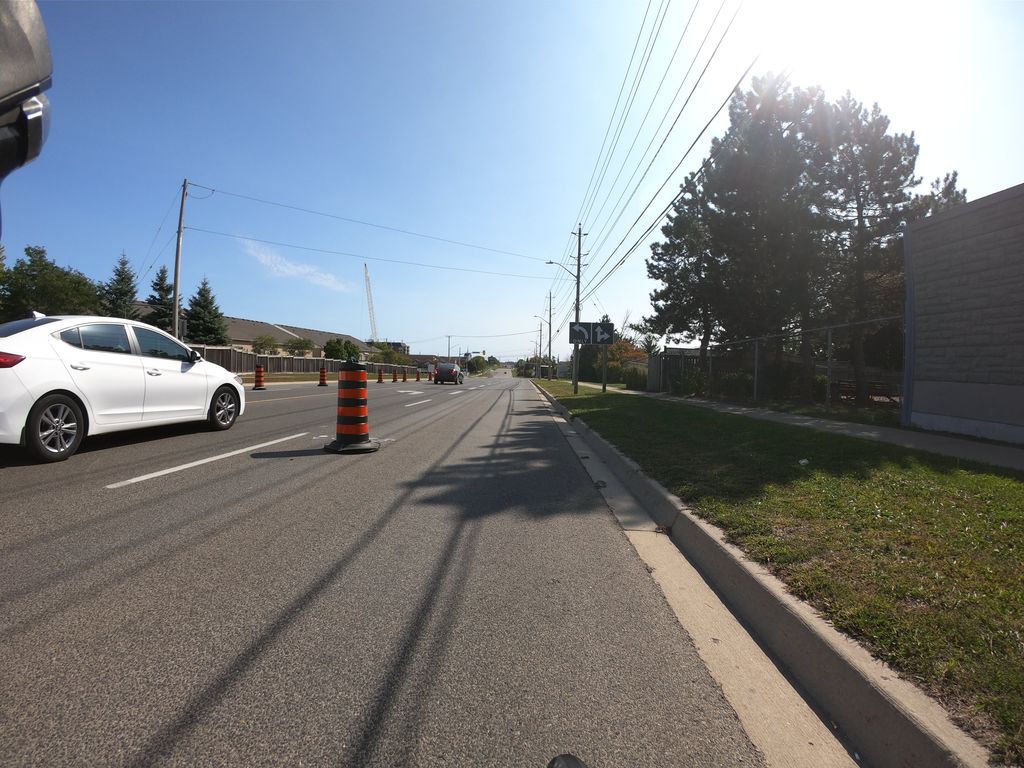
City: kitchener-waterloo